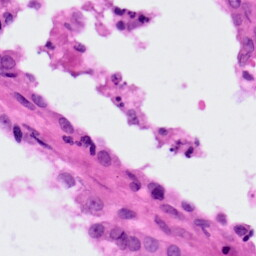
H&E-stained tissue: Lung